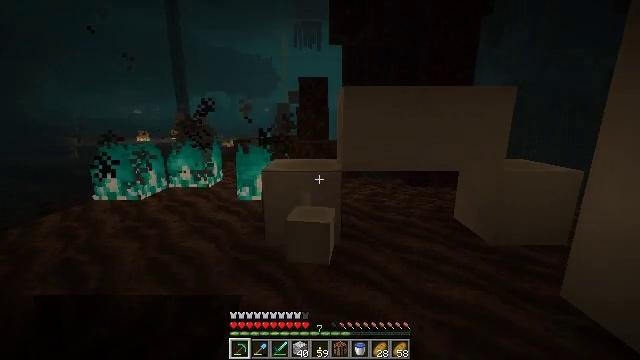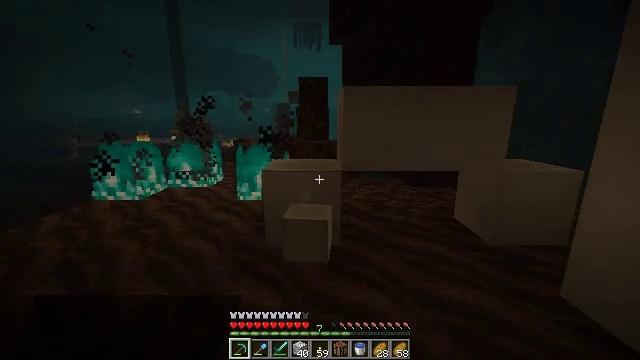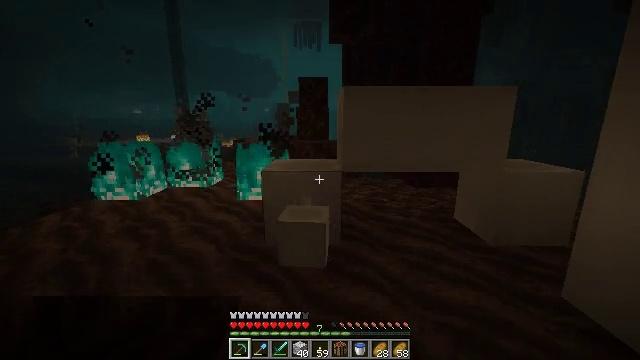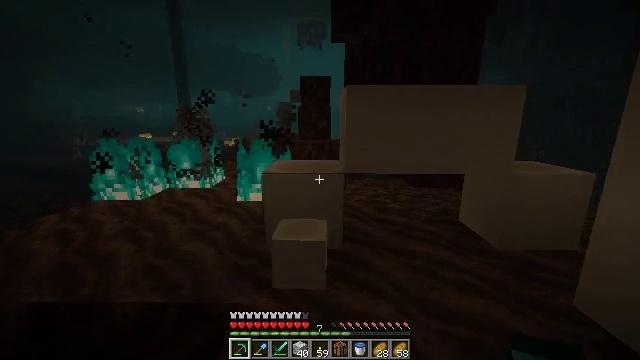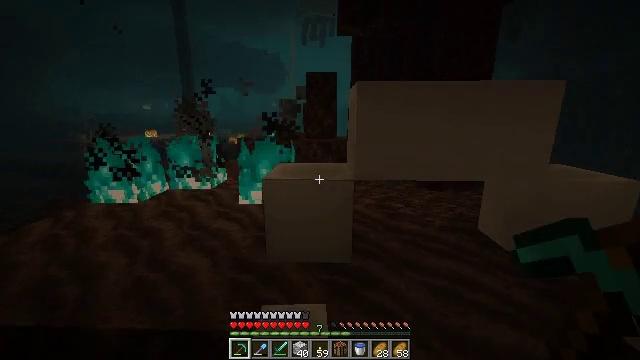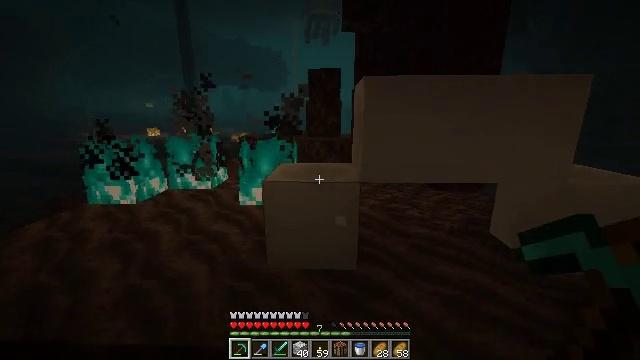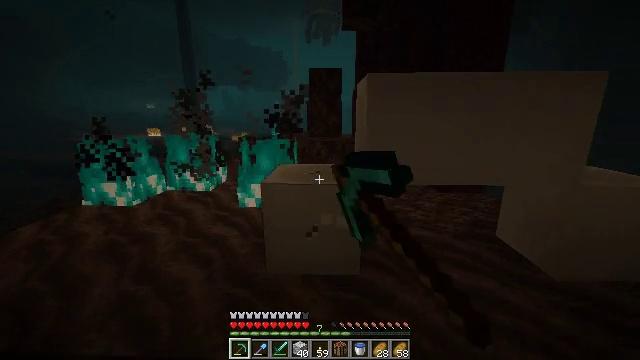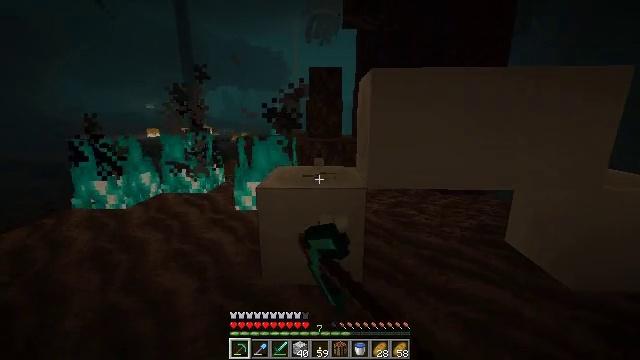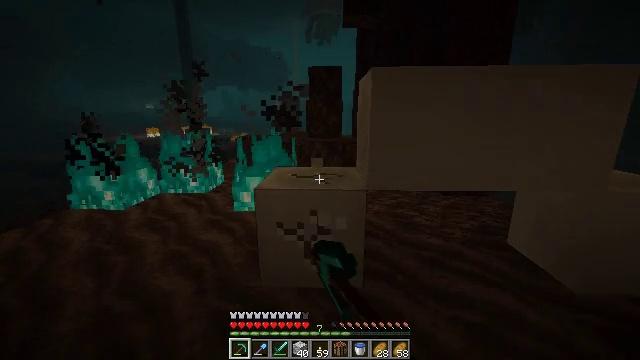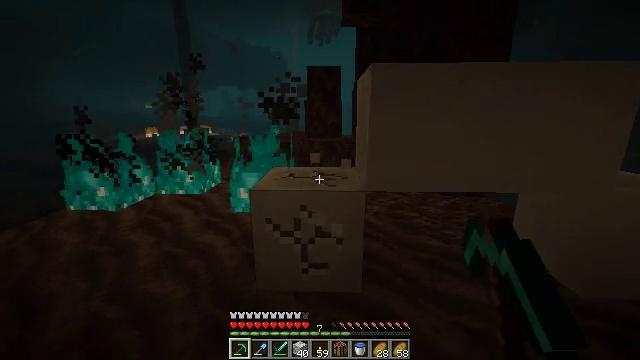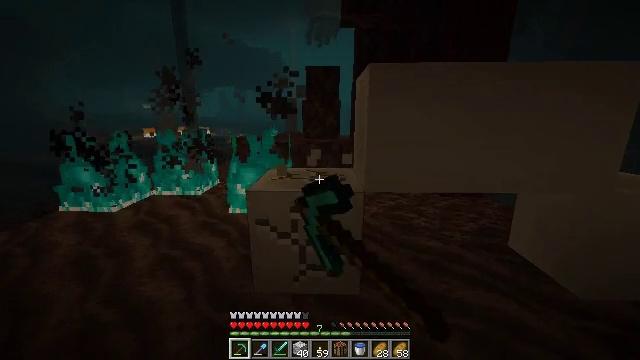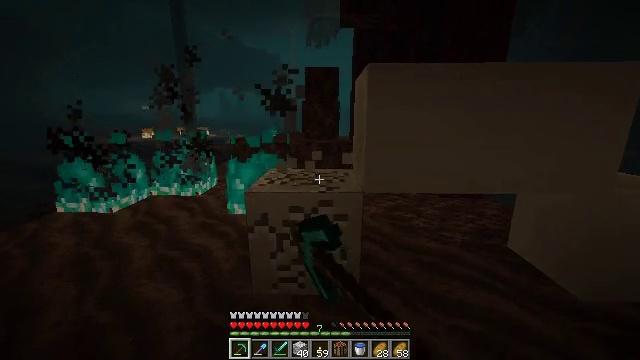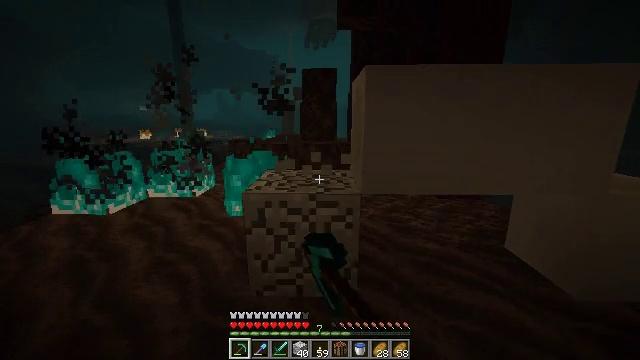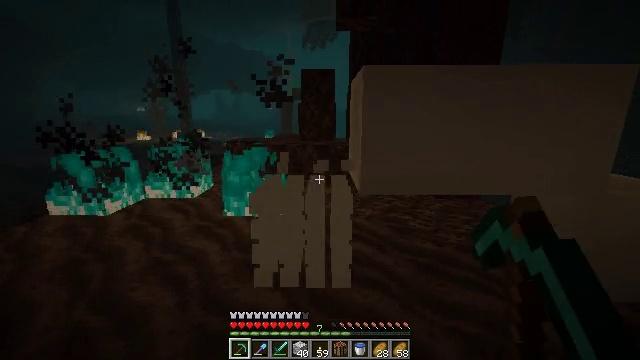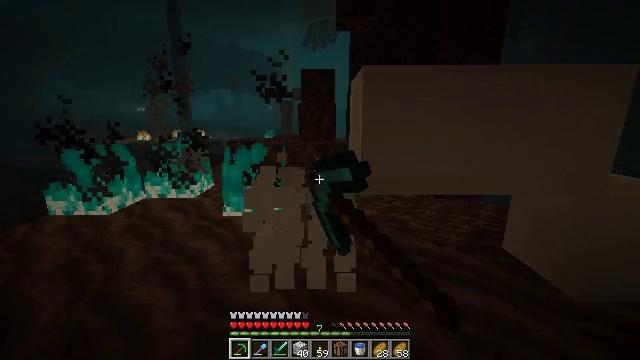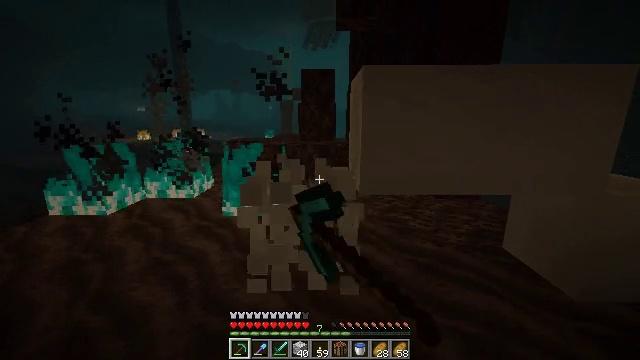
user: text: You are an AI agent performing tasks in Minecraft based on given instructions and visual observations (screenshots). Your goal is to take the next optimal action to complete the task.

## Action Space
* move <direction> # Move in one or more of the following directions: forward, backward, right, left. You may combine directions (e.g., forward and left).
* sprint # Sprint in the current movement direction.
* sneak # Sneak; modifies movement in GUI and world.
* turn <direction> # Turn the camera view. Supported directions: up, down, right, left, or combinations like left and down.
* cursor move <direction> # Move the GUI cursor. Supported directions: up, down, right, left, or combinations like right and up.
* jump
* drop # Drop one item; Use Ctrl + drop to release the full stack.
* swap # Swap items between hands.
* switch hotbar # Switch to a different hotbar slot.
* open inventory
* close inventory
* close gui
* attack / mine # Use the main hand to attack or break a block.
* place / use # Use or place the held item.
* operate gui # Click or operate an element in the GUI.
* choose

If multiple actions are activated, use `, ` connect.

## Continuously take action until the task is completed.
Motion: motion action
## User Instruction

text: Break the bone block to gather material.
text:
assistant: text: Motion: no_op
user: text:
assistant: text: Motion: move forward
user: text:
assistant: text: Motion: move forward
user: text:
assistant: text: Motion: move forward, turn left
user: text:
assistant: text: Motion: move forward, attack / mine
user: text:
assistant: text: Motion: move forward, attack / mine
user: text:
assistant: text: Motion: attack / mine
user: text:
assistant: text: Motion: attack / mine
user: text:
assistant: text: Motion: attack / mine
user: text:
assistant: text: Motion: attack / mine
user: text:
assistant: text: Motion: attack / mine
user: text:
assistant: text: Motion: attack / mine
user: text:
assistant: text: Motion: attack / mine
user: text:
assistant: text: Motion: attack / mine
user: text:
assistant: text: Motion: attack / mine
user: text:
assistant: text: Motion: attack / mine
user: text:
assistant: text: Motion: attack / mine
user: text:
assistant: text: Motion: attack / mine
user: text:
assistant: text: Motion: turn right and up, attack / mine
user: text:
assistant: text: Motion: turn right and up, attack / mine
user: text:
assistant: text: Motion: turn right and up, attack / mine
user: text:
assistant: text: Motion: attack / mine
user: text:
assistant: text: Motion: attack / mine
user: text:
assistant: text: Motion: attack / mine
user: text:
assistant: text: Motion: attack / mine
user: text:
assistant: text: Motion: attack / mine
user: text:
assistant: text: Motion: attack / mine
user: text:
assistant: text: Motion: attack / mine
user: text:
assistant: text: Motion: attack / mine
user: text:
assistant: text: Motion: attack / mine